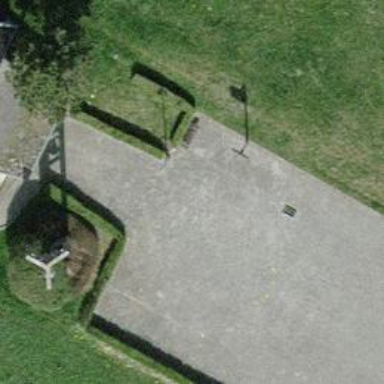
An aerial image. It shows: Bench.